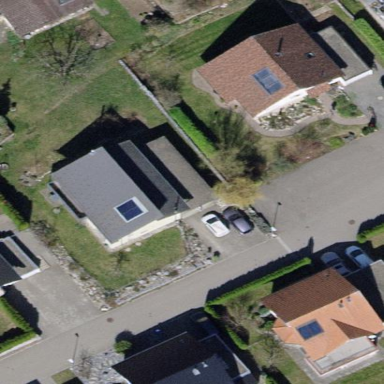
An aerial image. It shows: Detached building with saltbox roof shape.